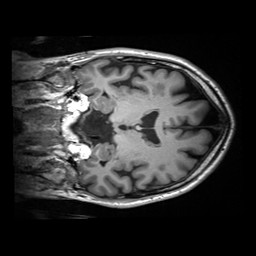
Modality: T1w
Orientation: coronal
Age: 74
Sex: male
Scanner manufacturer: siemens
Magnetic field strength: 3 T
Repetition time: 2.2 s
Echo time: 0.00245 s